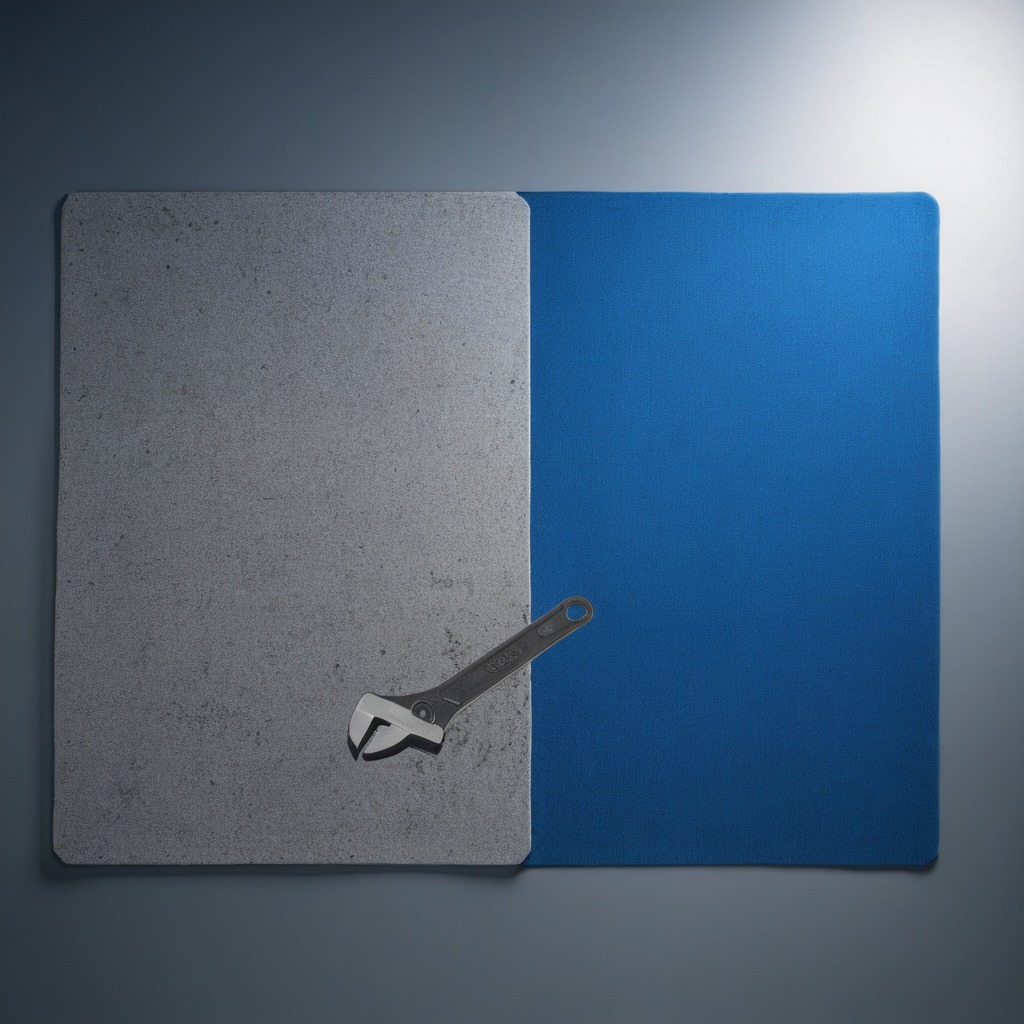
An wrench is lying on the tabletop beneath the blue rubber mat.